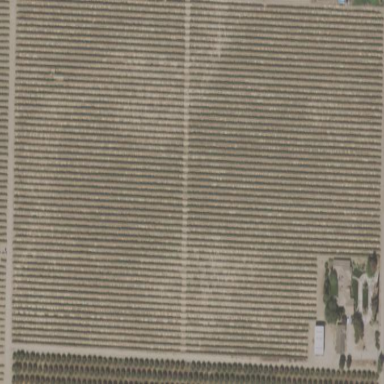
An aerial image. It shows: Vineyard.